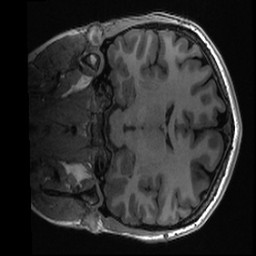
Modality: T1w
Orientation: coronal
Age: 23
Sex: female